Question: I have context menu. One of menuitems contains combobox.
When the menu item w/ combobox is rendered menuitem is much wider then the combo box.

Any ideas how I can set menu item's size to be snaged to the combobox.
Here is how I create the menu and combobox:
'''
XamComboEditor combo = new XamComboEditor();
combo.ItemsSource = Context.RecipientOptions;
combo.DisplayMemberPath = "Display";
combo.IsEditable = true;
combo.MinWidth = 250;
combo.DropDownResizeMode = PopupResizeMode.None;
combo.HorizontalAlignment = HorizontalAlignment.Stretch;
combo.LimitToList = false;
combo.SetBinding(XamComboEditor.SelectedItemProperty, new Binding("Recipient")
{Source = this, Mode = BindingMode.TwoWay});
MenuItem comboMenu = new MenuItem {Header = combo, StaysOpenOnClick = true,
RenderSize = combo.RenderSize,};
menu.Items.Add(comboMenu);
MenuItem removeMenu = new MenuItem {Header = "Remove this recipient"};
removeMenu.Click += (sender, e) => RemoveRecipient();
removeMenu.IsEnabled = ActionSet.Actions.Count > 1 || Recipient != null;
menu.Items.Add(removeMenu);
'''
I tried to set RenderSize but in runtime it is zero.
Thank you.
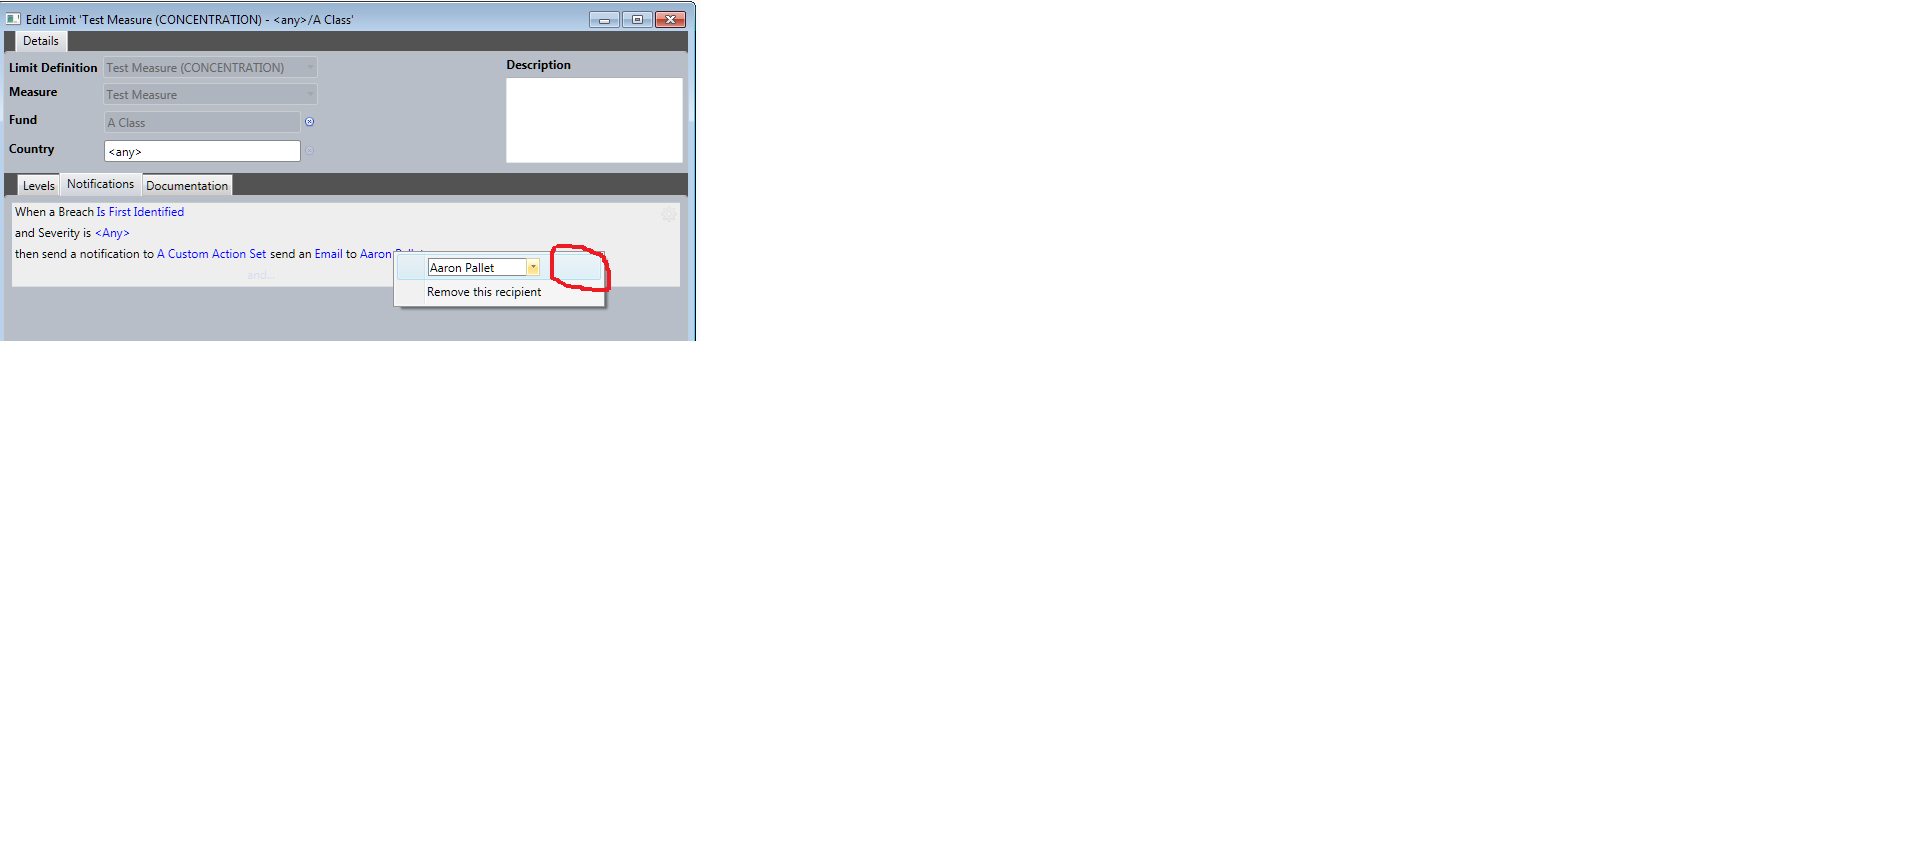
Answer: <URL> is a link from a MenuItem ControlTemplate example from Microsoft. You can edit this one to obtain the desired aspect.
For example in this xaml:
'''
<ControlTemplate x:Key="{x:Static MenuItem.SubmenuItemTemplateKey}" TargetType="MenuItem">
<Border Name="Border" >
<Grid>
<Grid.ColumnDefinitions>
<ColumnDefinition Width="Auto" SharedSizeGroup="Icon"/>
<ColumnDefinition Width="*" />
<ColumnDefinition Width="Auto" SharedSizeGroup="Shortcut"/>
<ColumnDefinition Width="13"/>
</Grid.ColumnDefinitions>
<ContentPresenter Name="Icon" Margin="6,0,6,0" VerticalAlignment="Center" ContentSource="Icon"/>
<Border Name="Check"
Width="13" Height="13"
Visibility="Collapsed"
Margin="6,0,6,0"
Background="{StaticResource NormalBrush}"
BorderThickness="1"
BorderBrush="{StaticResource NormalBorderBrush}">
<Path Name="CheckMark"
Width="7" Height="7"
Visibility="Hidden"
SnapsToDevicePixels="False"
Stroke="{StaticResource GlyphBrush}"
StrokeThickness="2"
Data="M 0 0 L 7 7 M 0 7 L 7 0" />
</Border>
<ContentPresenter Name="HeaderHost"
Grid.Column="1"
ContentSource="Header"
RecognizesAccessKey="True"/>
<TextBlock x:Name="InputGestureText"
Grid.Column="2"
Text="{TemplateBinding InputGestureText}"
Margin="5,2,0,2"
DockPanel.Dock="Right" />
</Grid>
</Border>
<ControlTemplate.Triggers>
<Trigger Property="Icon" Value="{x:Null}">
<Setter TargetName="Icon" Property="Visibility" Value="Hidden"/>
</Trigger>
<Trigger Property="IsChecked" Value="true">
<Setter TargetName="CheckMark" Property="Visibility" Value="Visible"/>
</Trigger>
<Trigger Property="IsCheckable" Value="true">
<Setter TargetName="Check" Property="Visibility" Value="Visible"/>
<Setter TargetName="Icon" Property="Visibility" Value="Hidden"/>
</Trigger>
<Trigger Property="IsHighlighted" Value="true">
<Setter TargetName="Border" Property="Background" Value="{StaticResource SelectedBackgroundBrush}"/>
</Trigger>
<Trigger Property="IsEnabled" Value="false">
<Setter Property="Foreground" Value="{StaticResource DisabledForegroundBrush}"/>
</Trigger>
</ControlTemplate.Triggers>
</ControlTemplate>
'''
you can edit the Grid.CollumnDefinitions to resize or even remove some columns if you don't need them.
If you add the controlTemplate from the link in a separate ResourceDictionary (which I recommend you to do), don't forget to add it also in the MergeDictionaries from your App.xaml file to make it visible in the entire application.
Here is how to do this if you add it directly in the root of your app:
'''
<Application.Resources>
<ResourceDictionary>
<ResourceDictionary.MergedDictionaries>
<ResourceDictionary Source="/YourApplicationName;component\MenuStyle.xaml"/>
</ResourceDictionary.MergedDictionaries>
</ResourceDictionary>
</Application.Resources>
'''
I hope this might help you solve your problem.